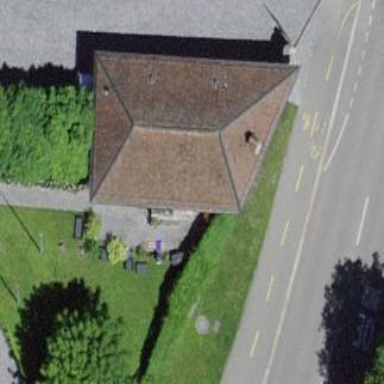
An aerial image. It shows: Building with hipped roof made of roof tiles.